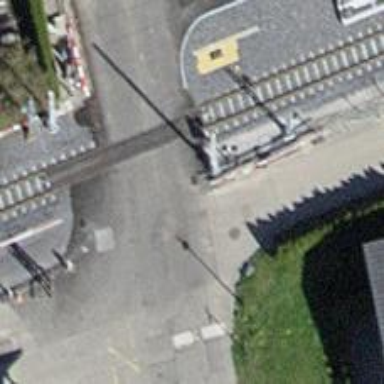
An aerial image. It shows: Level crossing along the railway.